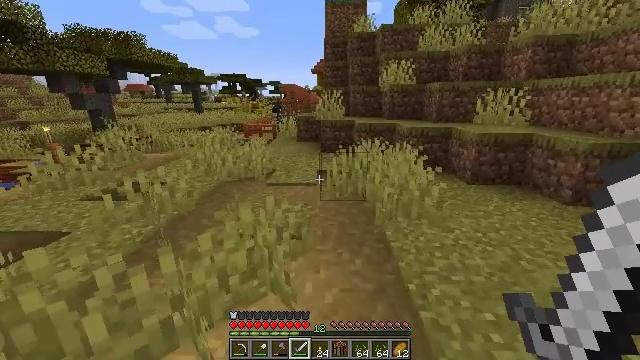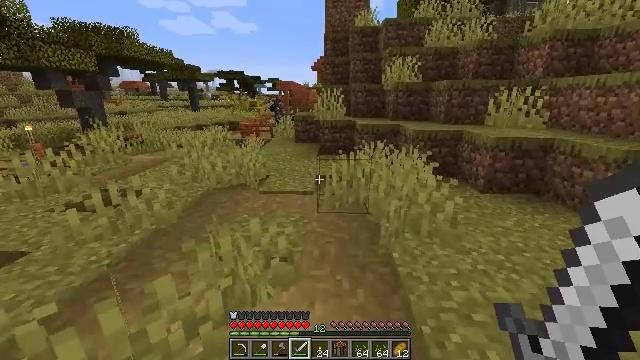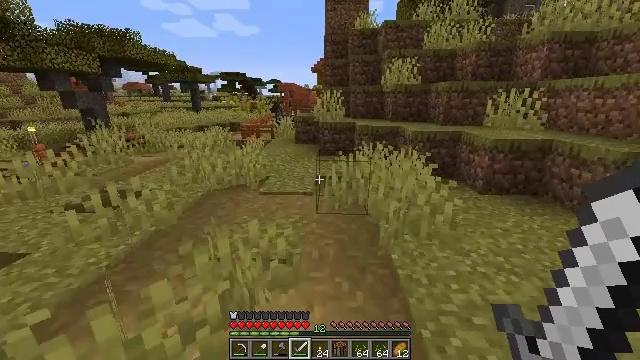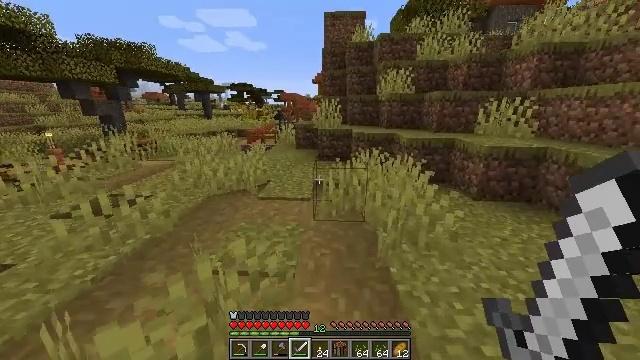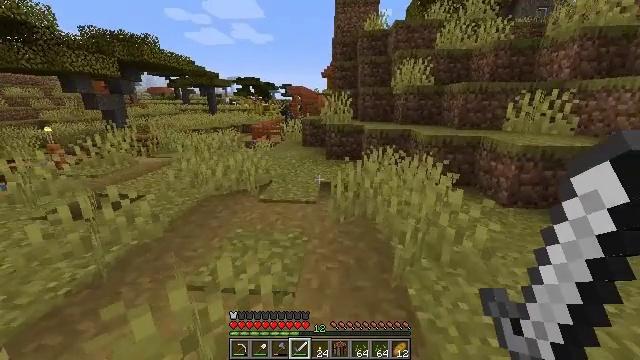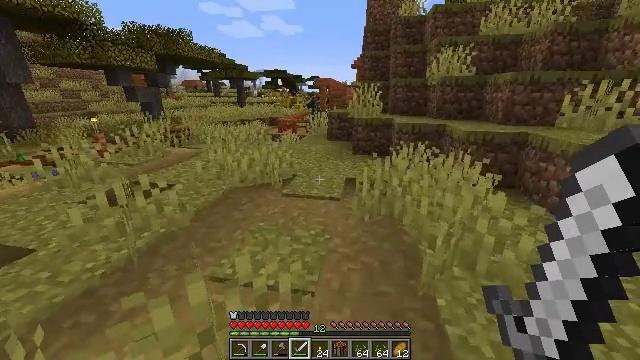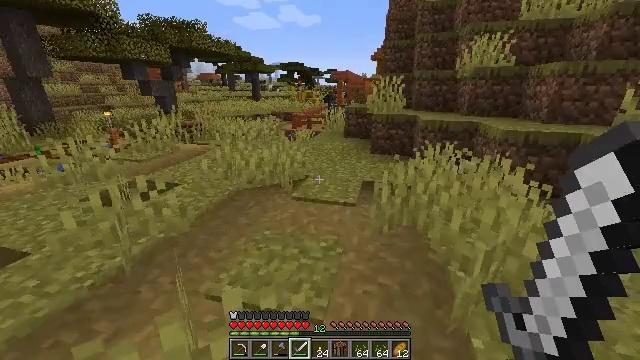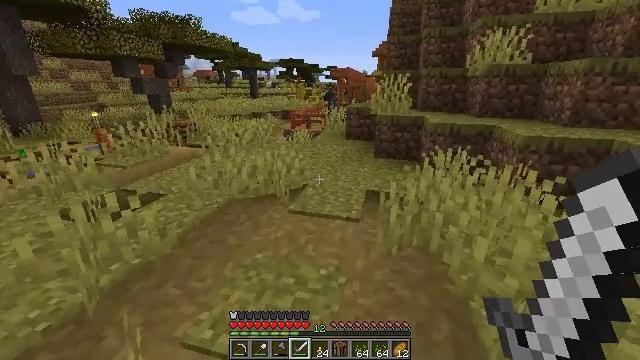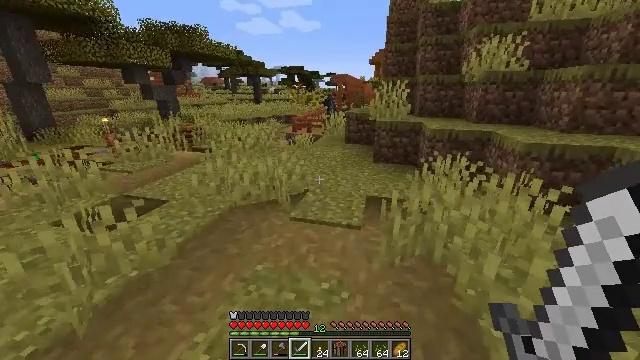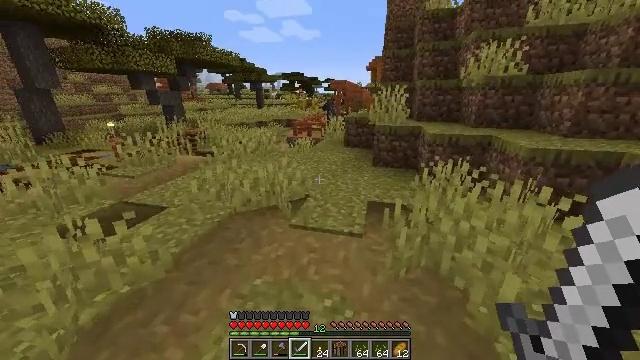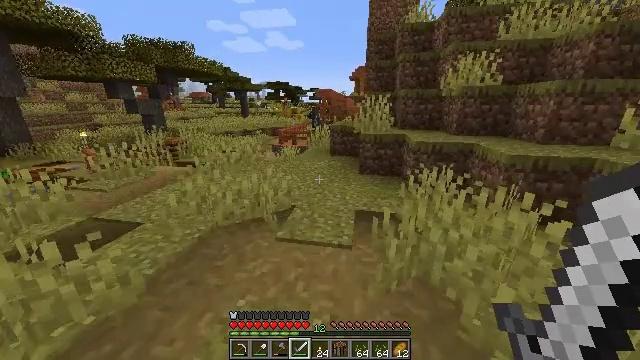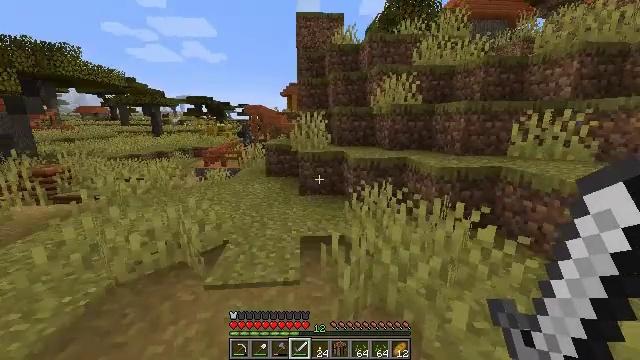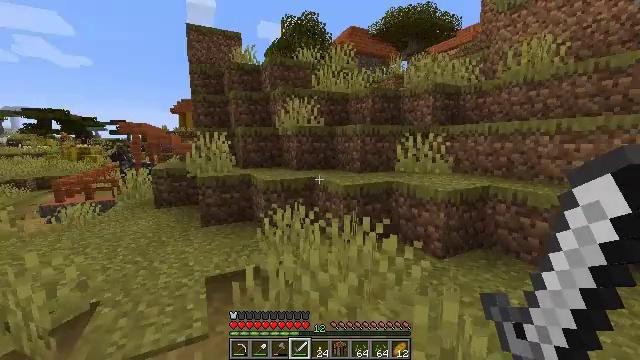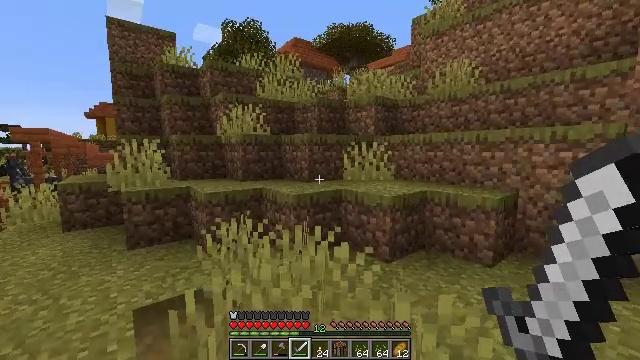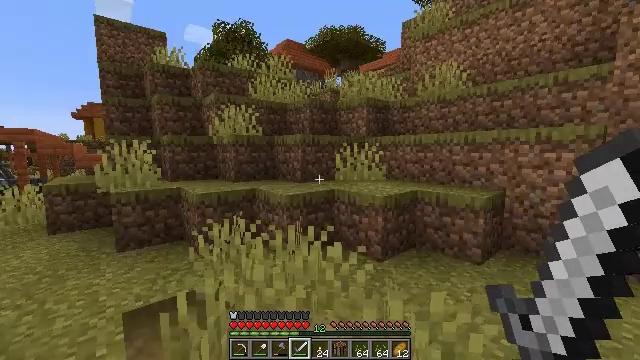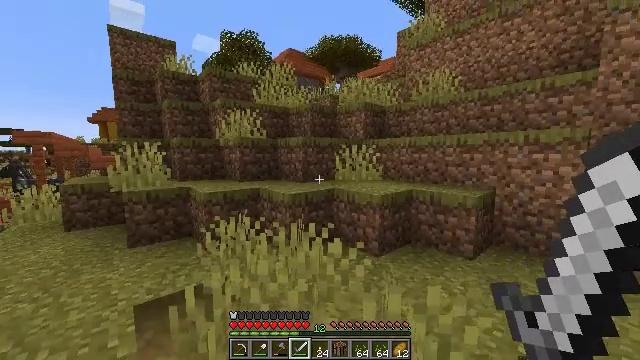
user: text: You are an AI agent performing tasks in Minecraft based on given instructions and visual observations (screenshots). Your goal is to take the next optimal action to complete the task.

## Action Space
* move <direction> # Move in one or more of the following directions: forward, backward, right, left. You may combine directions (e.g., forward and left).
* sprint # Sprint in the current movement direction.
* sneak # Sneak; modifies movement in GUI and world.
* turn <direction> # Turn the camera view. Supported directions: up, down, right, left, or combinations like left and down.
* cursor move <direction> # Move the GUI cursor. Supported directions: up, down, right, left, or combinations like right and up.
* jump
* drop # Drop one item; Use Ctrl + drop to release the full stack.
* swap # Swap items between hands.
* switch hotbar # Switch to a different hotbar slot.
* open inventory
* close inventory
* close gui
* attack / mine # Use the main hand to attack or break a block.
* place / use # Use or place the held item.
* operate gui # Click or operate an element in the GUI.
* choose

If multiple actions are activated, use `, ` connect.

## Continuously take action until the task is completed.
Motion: motion action
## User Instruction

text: Harvest hay blocks from the village.
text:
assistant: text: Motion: move forward
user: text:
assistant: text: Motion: move forward
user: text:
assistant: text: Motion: move forward
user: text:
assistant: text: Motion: move forward, turn left
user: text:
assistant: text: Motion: move forward, turn left and down
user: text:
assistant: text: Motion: move forward, turn left
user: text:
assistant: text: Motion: move forward
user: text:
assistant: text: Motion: move forward
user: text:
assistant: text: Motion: move forward
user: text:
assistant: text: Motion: turn right and up
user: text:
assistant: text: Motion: turn right and up
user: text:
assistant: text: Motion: turn right and up
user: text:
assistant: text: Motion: turn right and up
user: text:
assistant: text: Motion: turn right
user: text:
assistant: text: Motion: move forward
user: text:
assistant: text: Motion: move forward
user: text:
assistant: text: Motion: move forward
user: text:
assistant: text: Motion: move forward
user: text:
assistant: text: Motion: move forward
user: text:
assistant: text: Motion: move forward
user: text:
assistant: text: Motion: move forward
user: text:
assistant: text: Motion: move forward
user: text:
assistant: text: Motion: move forward
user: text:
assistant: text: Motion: move forward
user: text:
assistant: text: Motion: move forward
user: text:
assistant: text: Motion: move forward
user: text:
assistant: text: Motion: move forward, jump
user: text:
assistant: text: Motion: move forward, jump
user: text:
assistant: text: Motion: move forward, jump
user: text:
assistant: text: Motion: move forward, jump